Chest X-ray:
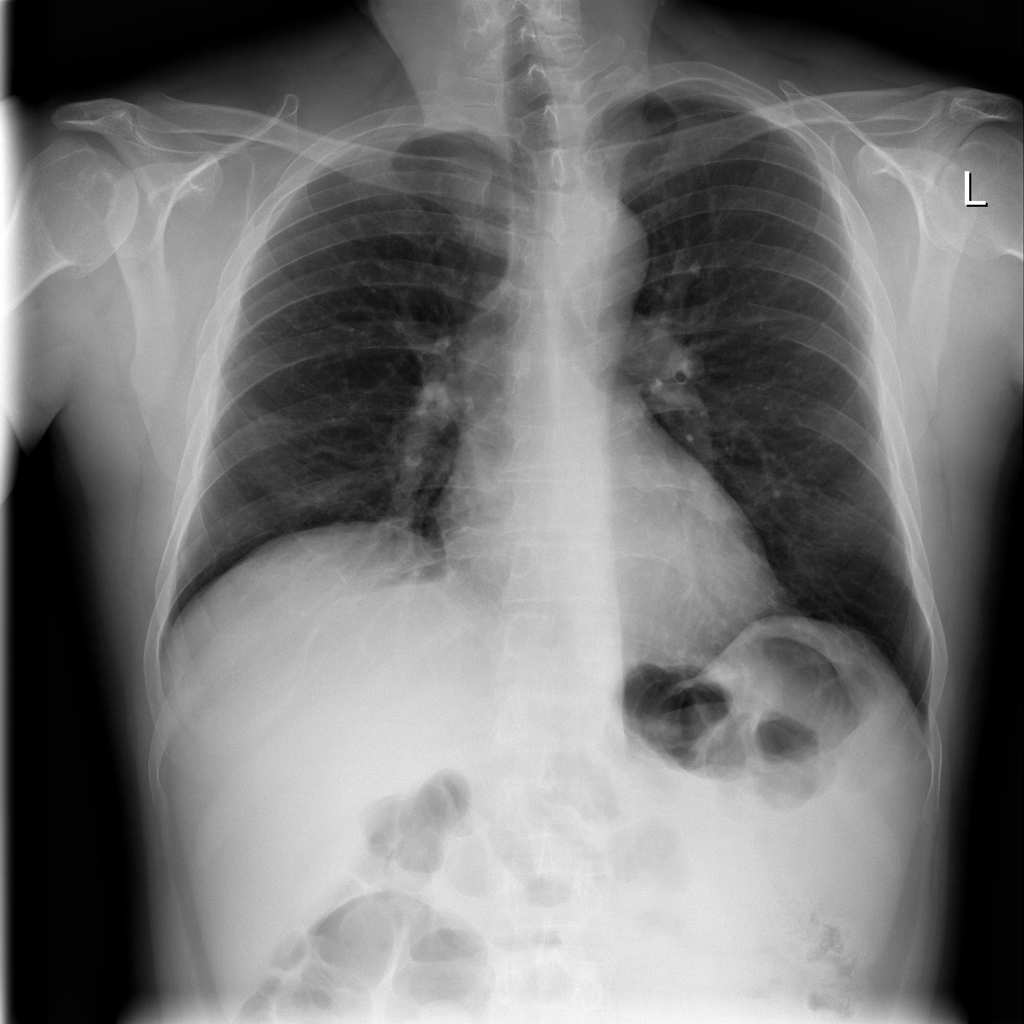
No abnormal finding: yes